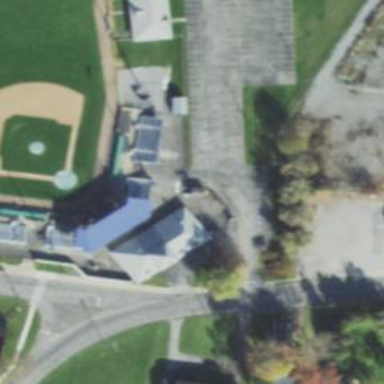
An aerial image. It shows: Baseball stadium for sports and leisure activities.